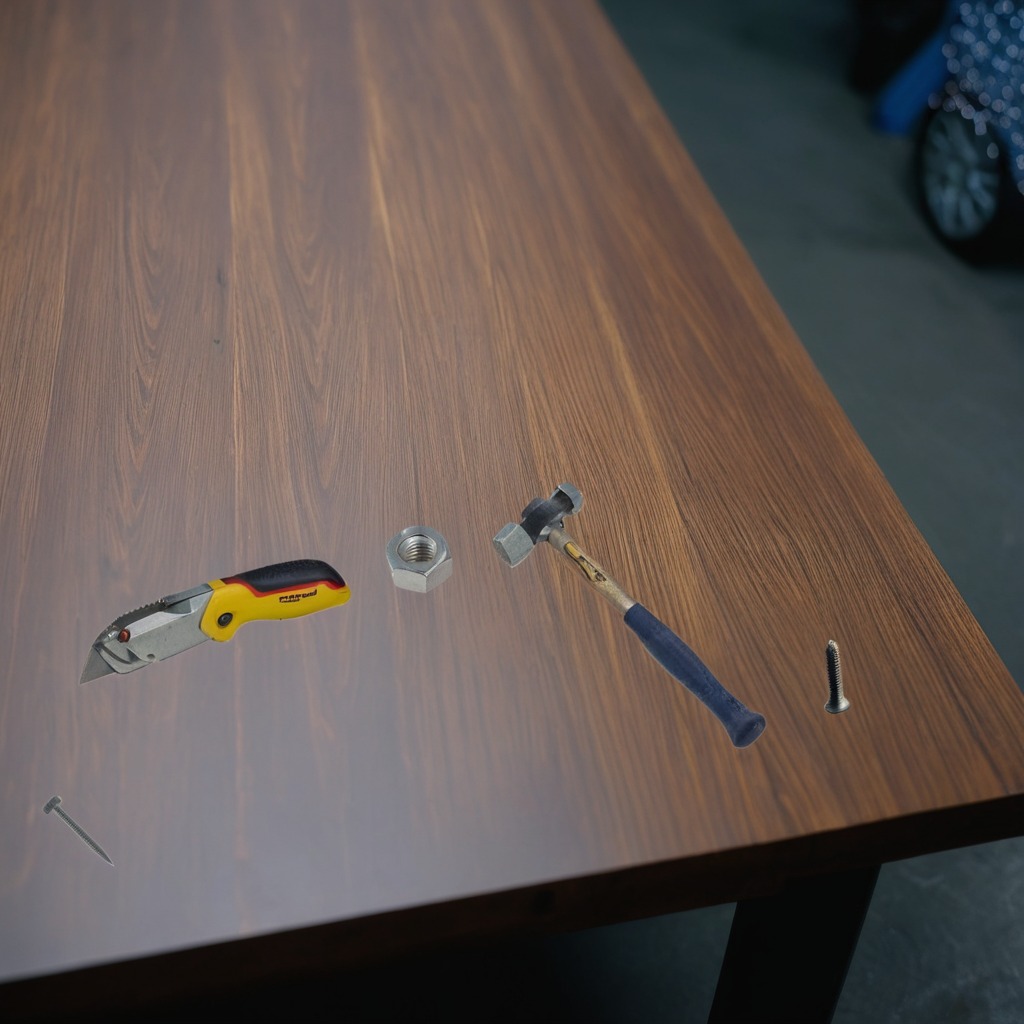
A utility knife, a metal machine screw, an iron nail, a hammer, and a metal nut are lying on a table in a garage at twilight.